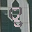
Label: 8